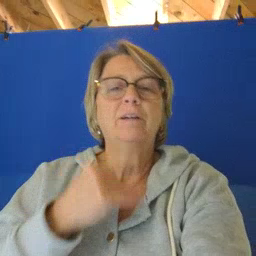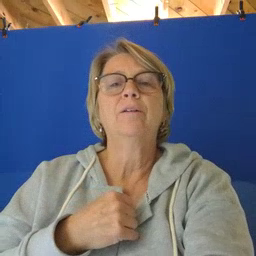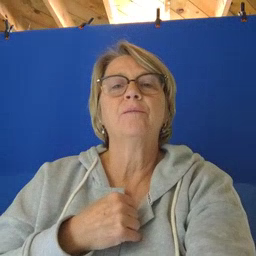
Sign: if